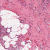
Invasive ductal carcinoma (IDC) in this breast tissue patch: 0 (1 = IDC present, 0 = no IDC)